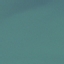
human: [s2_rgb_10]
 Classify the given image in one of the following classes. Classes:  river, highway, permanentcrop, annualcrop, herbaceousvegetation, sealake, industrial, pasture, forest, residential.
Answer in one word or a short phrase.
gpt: SeaLake